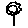
Label: flower